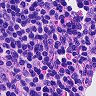
Metastatic tissue present: no